Field crop: maize
Growth stage: 1
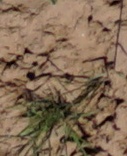
Species: lolium